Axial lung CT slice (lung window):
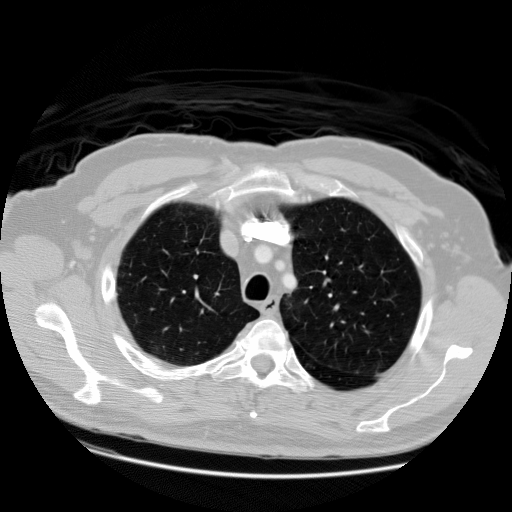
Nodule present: no